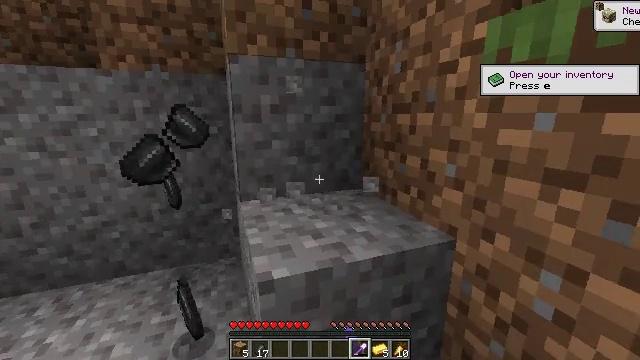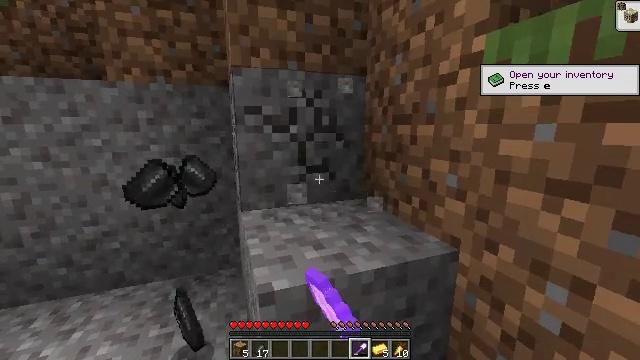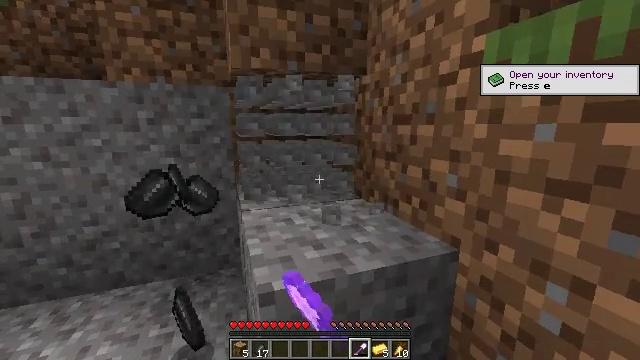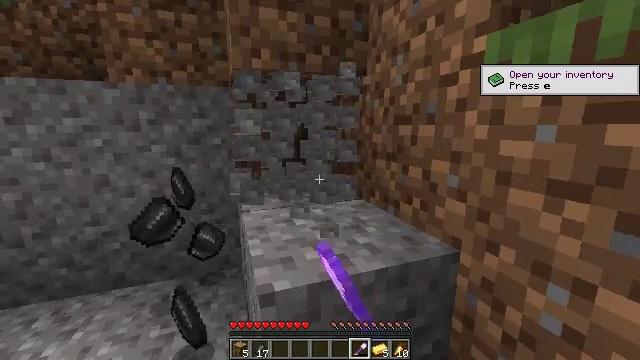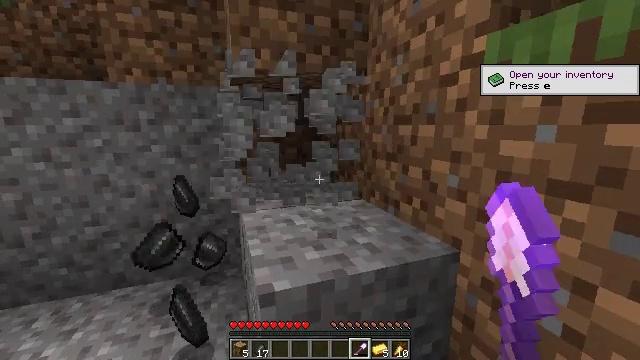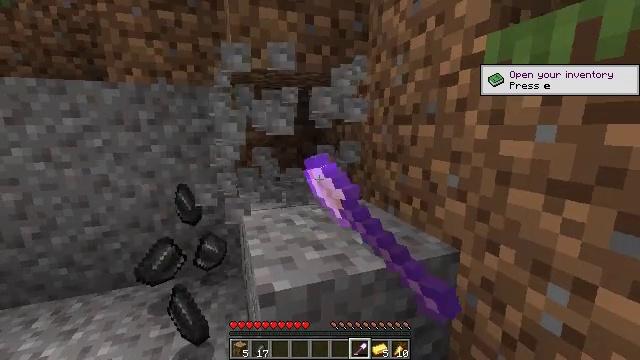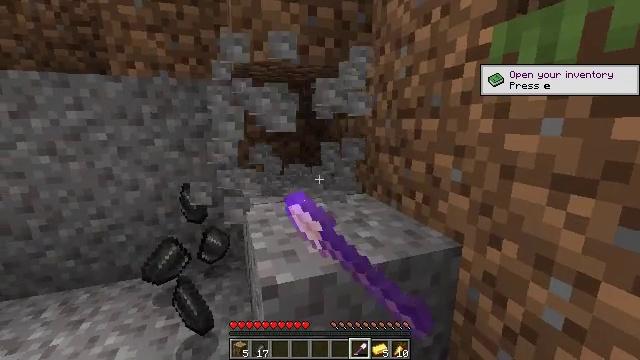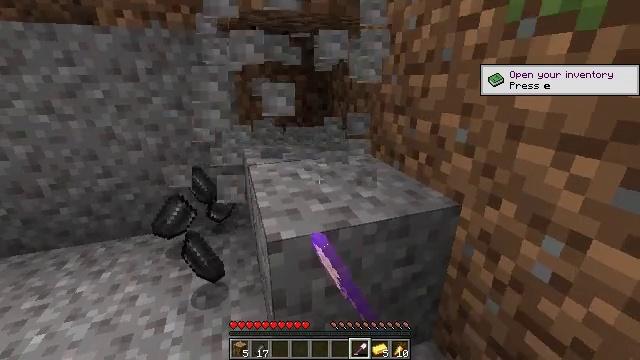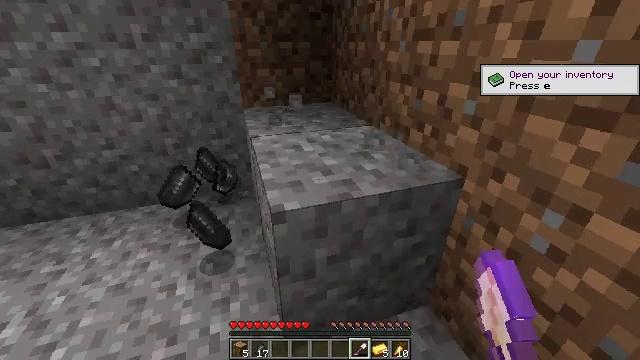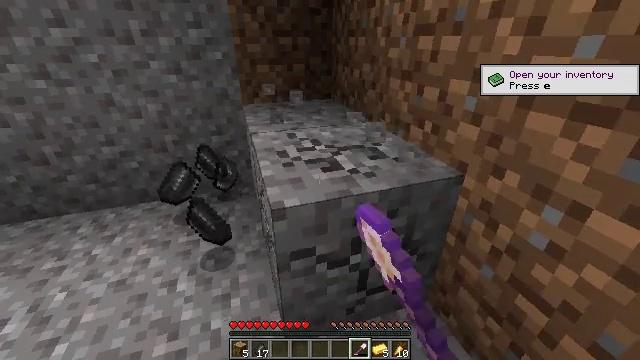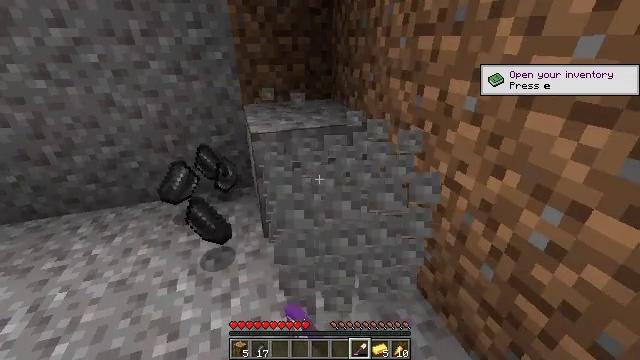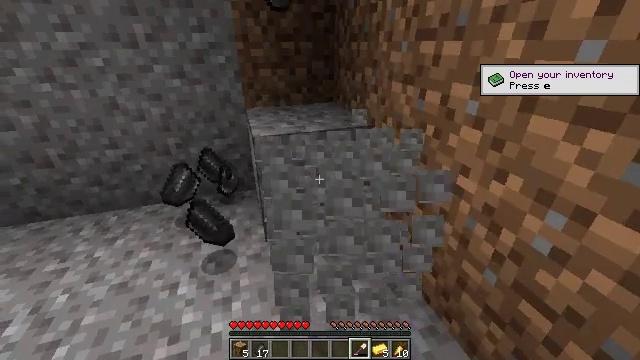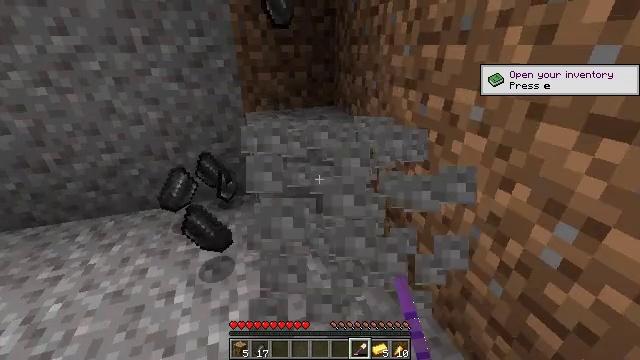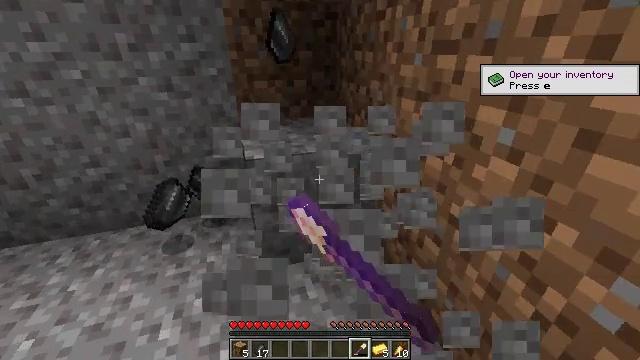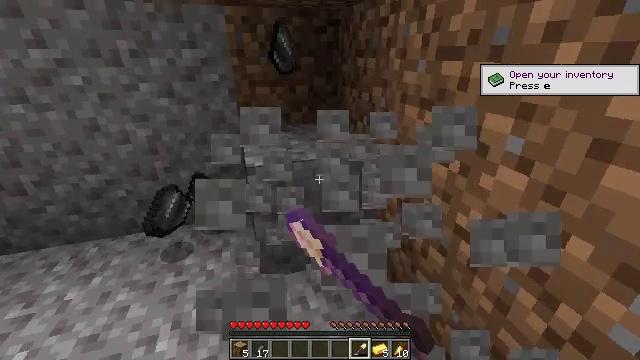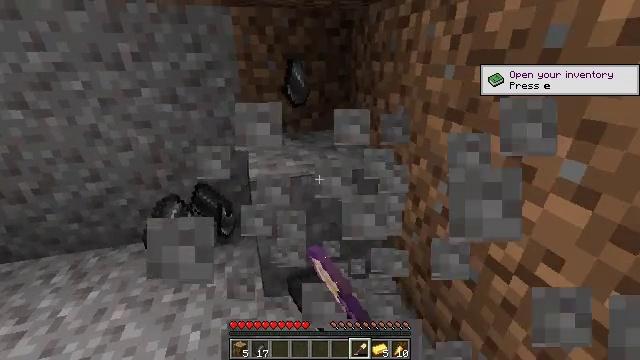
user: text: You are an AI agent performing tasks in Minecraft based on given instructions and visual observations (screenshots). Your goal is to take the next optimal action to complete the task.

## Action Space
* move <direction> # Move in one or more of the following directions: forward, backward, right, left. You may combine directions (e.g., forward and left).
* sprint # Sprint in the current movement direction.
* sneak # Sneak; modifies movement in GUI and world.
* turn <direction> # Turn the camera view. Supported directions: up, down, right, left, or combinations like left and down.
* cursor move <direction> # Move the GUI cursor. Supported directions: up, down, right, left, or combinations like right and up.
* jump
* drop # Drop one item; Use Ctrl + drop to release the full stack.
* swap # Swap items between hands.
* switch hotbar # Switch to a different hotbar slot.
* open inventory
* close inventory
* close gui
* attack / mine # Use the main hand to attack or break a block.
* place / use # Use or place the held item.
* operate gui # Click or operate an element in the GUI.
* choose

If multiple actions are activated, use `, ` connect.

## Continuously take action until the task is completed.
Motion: motion action
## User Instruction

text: Mine gravel from the ground.
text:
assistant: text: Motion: turn up, attack / mine
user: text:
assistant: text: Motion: attack / mine
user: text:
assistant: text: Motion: attack / mine
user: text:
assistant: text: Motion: attack / mine
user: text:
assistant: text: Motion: attack / mine
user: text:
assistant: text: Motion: turn down, attack / mine
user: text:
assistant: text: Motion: turn down, attack / mine
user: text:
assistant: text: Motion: turn down, attack / mine
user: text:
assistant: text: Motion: attack / mine
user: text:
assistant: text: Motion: attack / mine
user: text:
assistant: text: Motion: attack / mine
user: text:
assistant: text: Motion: move forward, attack / mine
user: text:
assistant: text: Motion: move forward, attack / mine
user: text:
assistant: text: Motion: move forward, turn up, attack / mine
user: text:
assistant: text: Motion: turn left, attack / mine
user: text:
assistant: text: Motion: turn left, attack / mine
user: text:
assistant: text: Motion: turn left, attack / mine
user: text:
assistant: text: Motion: attack / mine
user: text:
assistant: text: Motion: attack / mine
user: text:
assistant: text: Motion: move left, attack / mine
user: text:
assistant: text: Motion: move forward and move left, turn left and up, attack / mine
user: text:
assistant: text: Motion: move forward and move left, turn left and up, attack / mine
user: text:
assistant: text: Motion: move forward and move left, turn left and up, attack / mine
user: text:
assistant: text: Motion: turn up, attack / mine
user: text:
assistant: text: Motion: turn right and up, attack / mine
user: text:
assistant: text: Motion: turn right, attack / mine
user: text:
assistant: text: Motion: attack / mine
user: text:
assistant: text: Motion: attack / mine
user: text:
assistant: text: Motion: turn left, attack / mine
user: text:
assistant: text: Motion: move left, turn left and down, attack / mine